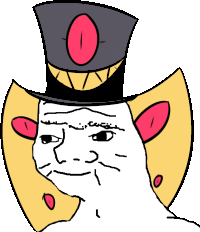
Label: 5_Boomer